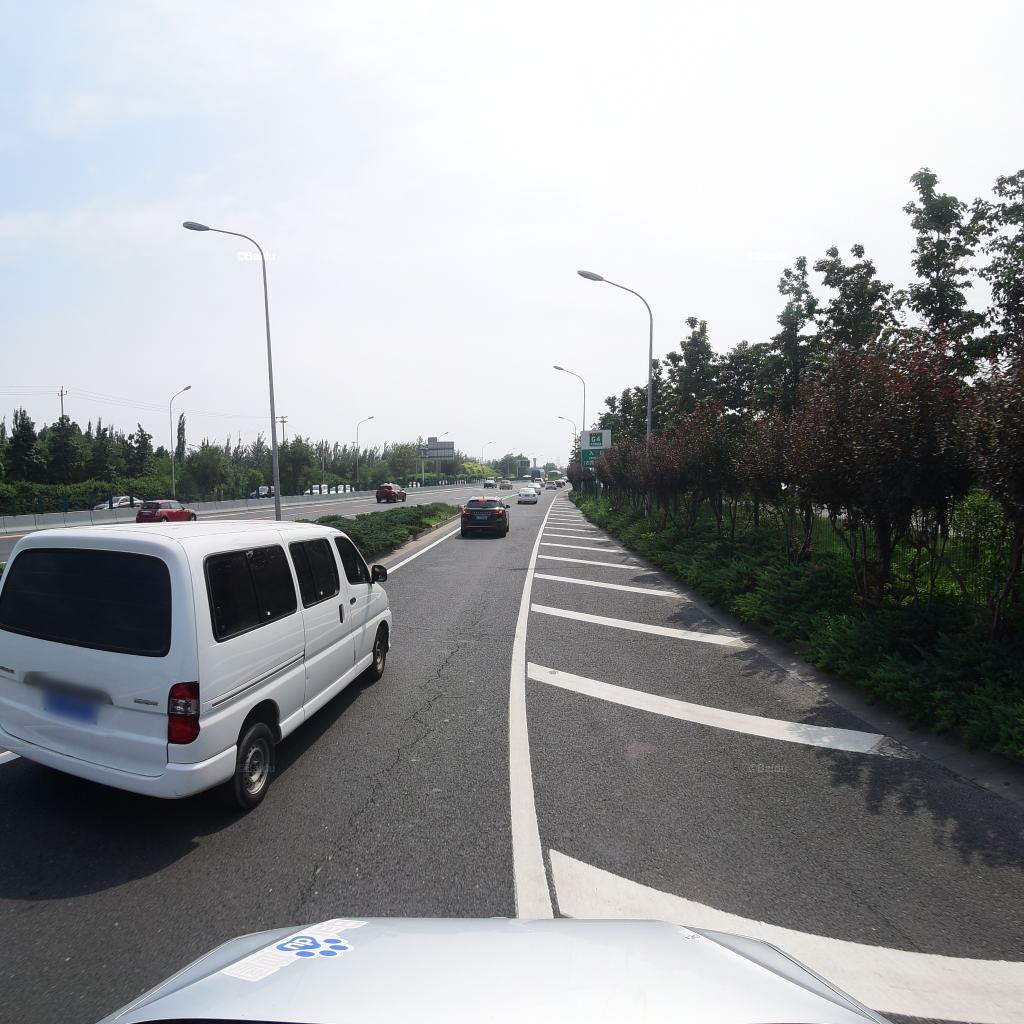
Region: Fengtai
Road damage annotations: longitudinal crack, longitudinal crack, transverse crack